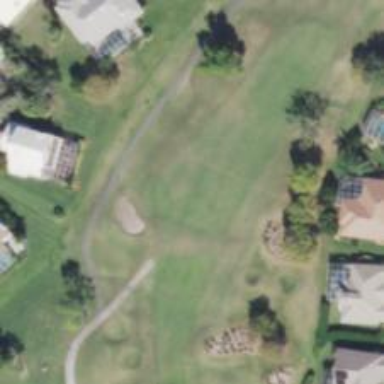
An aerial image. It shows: Golf hole.